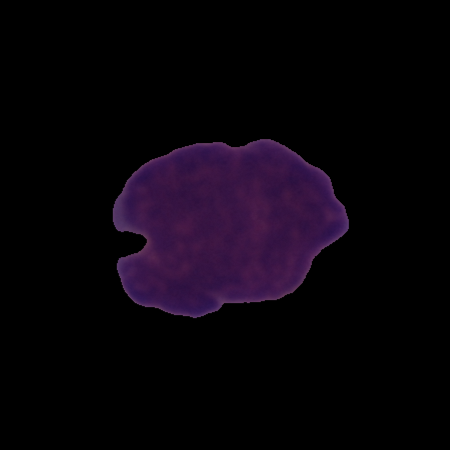
Label: cancer